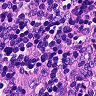
Metastatic tissue present: no